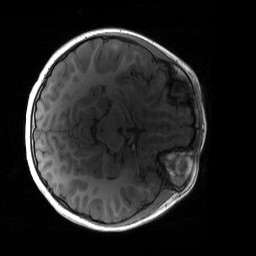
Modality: T1w
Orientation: axial
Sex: female
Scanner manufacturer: siemens
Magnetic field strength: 3 T
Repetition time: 1.9 s
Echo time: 0.00243 s